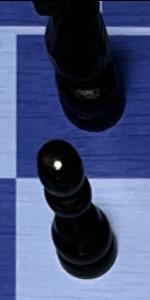
Label: Pawn_Black